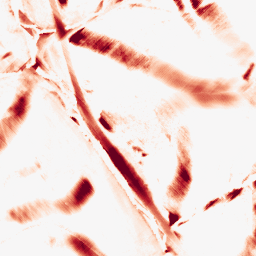
Category: morphological
Decomposition family: morphological_diamond
Decomposition parameters: operation: opening
radius: 20
Upsampling method: quadratic
Upsampling parameters: scale: 4
Upsampling scale: 4